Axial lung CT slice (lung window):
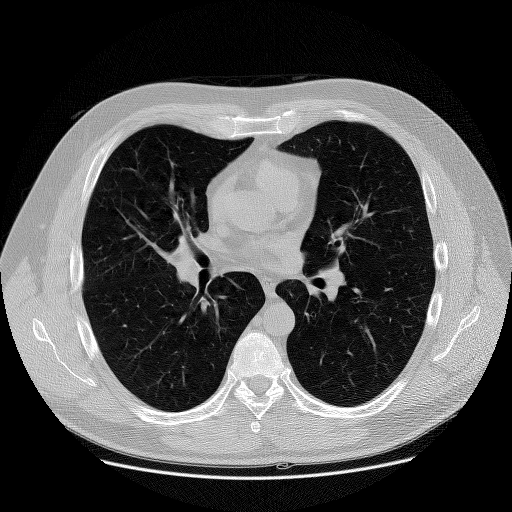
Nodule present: no